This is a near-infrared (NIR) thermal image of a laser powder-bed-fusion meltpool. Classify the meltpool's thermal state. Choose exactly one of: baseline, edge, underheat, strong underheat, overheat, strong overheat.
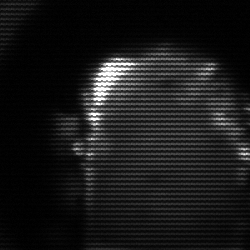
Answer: baseline